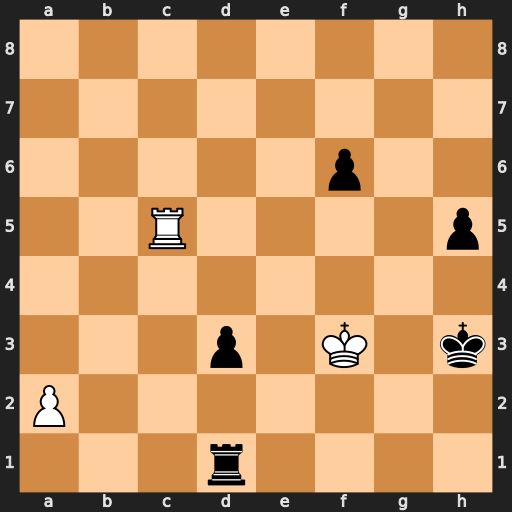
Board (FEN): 8/8/5p2/2R4p/8/3p1K1k/P7/3r4
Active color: w
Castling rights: -
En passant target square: -
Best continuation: Rxh5#